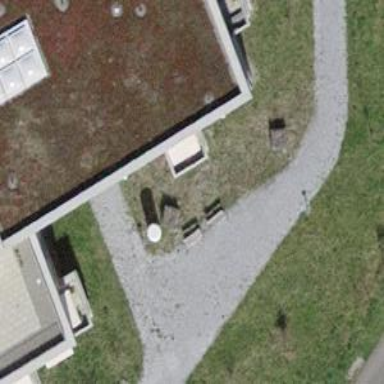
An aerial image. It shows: Bench for seating.